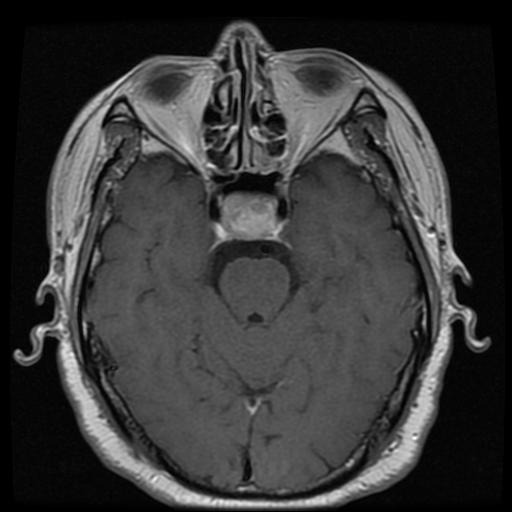
Label: pituitary